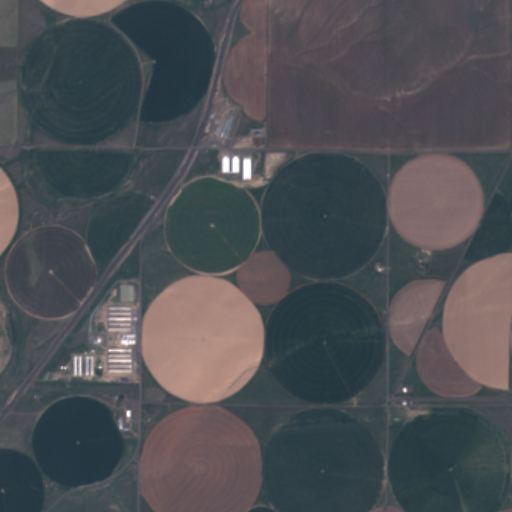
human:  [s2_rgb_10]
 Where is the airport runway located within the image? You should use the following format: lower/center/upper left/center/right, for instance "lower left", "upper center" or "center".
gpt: The airport runway is located in the lower right of the image.
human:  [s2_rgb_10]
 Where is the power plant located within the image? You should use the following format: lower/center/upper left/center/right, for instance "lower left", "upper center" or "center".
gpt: There is no power plant in the image.